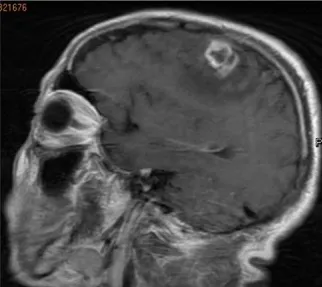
(A) Brain magnetic resonance imaging (MRI) revealed an irregular enhancing mass with central necrosis on the left parietal lobe.
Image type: radiology (mri)